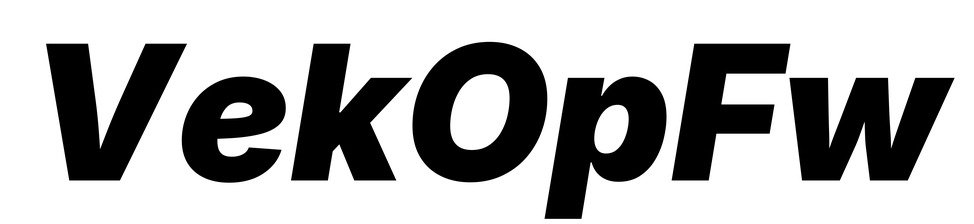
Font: Inter-Italic_Black_Italic